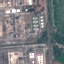
Label: Industrial